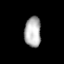
Tissue: lung
Cell type: Epithelial cells
Senescence score: 0.1452
Nuclear area (px): 488
Mean DAPI intensity: 178.277